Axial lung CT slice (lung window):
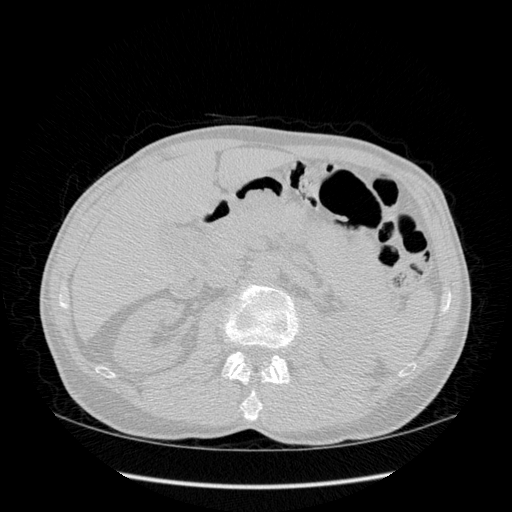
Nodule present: no